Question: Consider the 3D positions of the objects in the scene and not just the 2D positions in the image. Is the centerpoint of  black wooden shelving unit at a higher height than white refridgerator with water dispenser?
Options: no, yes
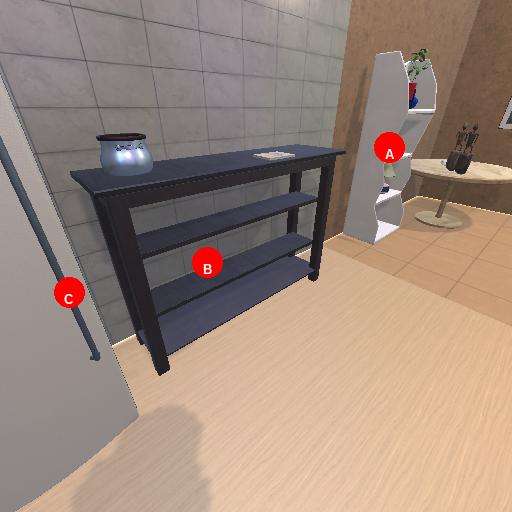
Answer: no